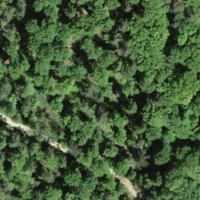
EUNIS habitat code: 41
Species observed at this site:
Lathyrus vernus